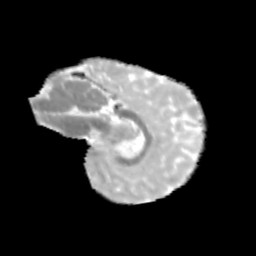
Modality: MD
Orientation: sagittal
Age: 12
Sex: male
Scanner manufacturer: siemens
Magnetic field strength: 3 T
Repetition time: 3.8 s
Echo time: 0.07 s